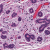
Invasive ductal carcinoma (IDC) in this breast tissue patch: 0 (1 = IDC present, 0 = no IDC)